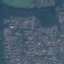
Label: Residential